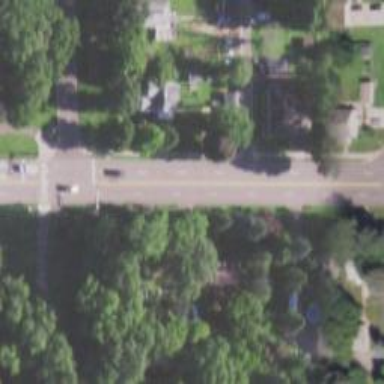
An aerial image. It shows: Secondary road with sidewalk on the left.